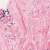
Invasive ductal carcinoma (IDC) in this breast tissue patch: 0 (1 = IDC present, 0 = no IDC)